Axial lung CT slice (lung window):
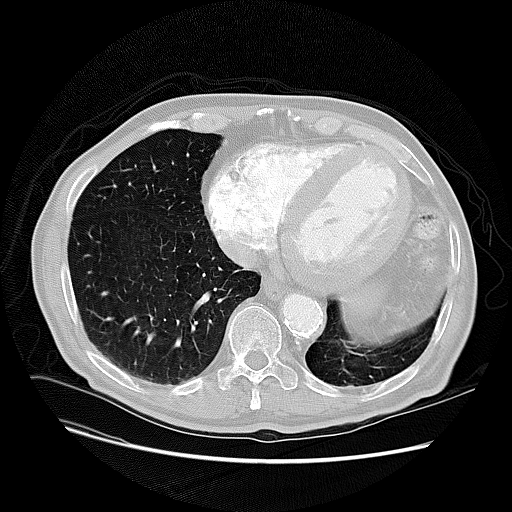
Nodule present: no